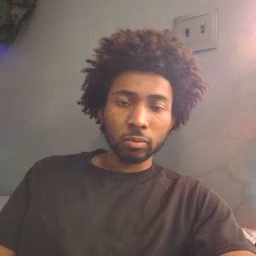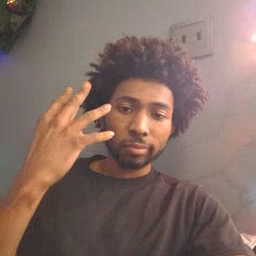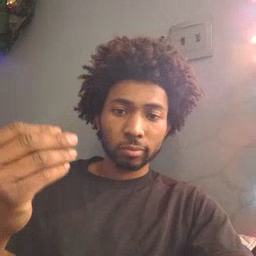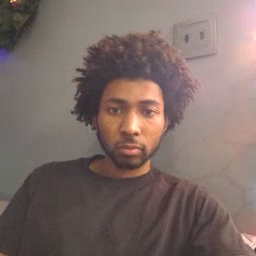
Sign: go